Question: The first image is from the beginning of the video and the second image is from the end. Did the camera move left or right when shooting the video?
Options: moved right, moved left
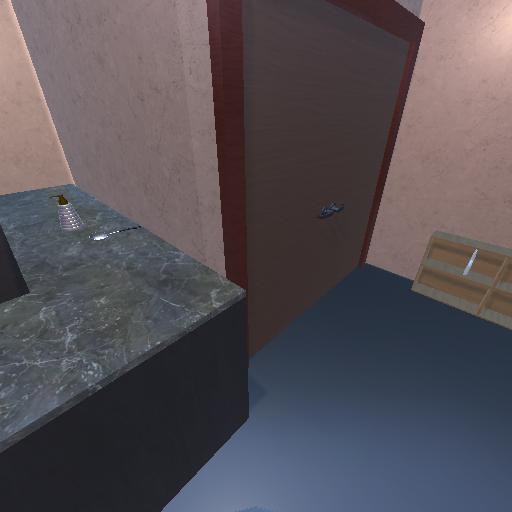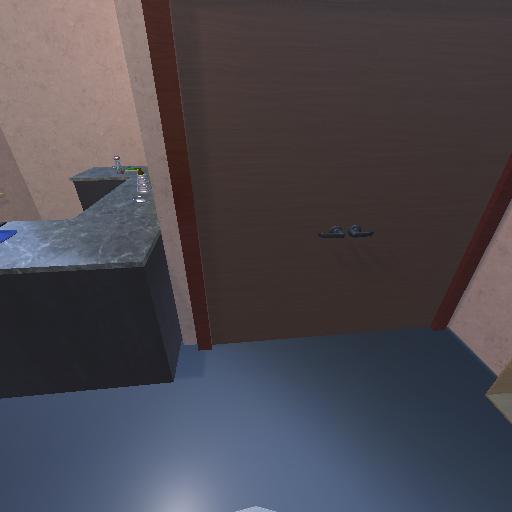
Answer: moved right